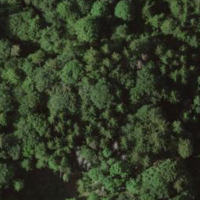
EUNIS habitat code: 43
Species observed at this site:
Sambucus nigra
Carex sylvatica